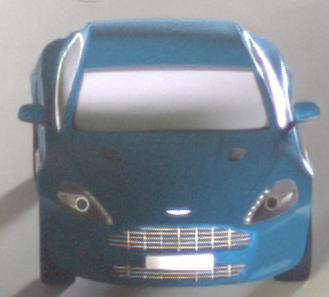
Make: Aston Martin
Model: Rapide
Detailed model: Rapide
Model produced from: 2010/03
Model produced until: 2013/07
Doors: 5
Color: blue
Road condition: dry road
Daytime: midday
Contrast: medium contrast